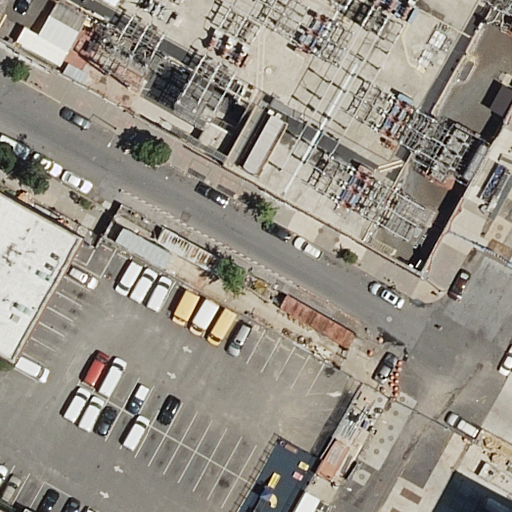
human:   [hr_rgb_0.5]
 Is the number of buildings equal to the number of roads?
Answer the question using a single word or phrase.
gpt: no

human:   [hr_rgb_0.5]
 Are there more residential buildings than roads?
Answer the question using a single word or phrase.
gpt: no

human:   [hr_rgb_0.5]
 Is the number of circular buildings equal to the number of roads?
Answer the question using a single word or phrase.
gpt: no

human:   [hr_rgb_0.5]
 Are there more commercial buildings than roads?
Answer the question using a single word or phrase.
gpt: no

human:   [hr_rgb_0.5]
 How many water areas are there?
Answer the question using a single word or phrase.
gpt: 0

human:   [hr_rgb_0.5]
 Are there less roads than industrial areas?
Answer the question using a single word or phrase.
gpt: no

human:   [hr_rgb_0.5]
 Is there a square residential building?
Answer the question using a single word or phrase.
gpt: no

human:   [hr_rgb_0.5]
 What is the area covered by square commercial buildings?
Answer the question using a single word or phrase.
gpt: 0m2

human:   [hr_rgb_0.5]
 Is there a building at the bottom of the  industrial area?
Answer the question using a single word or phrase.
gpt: yes

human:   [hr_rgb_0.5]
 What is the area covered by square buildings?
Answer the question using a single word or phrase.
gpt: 0m2

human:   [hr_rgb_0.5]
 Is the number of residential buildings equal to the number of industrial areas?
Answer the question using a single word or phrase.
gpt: no

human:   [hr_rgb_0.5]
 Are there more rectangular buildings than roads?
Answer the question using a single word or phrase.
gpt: no

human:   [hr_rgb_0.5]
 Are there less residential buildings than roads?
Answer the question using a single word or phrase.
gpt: yes

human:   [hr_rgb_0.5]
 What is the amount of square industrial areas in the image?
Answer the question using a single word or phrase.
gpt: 0

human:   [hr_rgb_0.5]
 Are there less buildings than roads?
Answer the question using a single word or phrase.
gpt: yes

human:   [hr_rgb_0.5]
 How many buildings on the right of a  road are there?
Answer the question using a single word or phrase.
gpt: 0

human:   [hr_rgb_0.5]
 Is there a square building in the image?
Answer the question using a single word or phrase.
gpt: no

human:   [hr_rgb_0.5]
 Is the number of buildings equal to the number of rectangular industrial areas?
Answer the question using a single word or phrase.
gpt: no

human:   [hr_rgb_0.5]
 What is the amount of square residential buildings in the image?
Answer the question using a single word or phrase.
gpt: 0

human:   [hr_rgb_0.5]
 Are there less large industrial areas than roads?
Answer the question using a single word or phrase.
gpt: yes

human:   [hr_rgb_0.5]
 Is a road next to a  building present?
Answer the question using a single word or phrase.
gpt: yes

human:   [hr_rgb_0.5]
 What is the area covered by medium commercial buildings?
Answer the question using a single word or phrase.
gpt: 0m2

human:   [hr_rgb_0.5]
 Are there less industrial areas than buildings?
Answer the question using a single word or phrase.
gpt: yes

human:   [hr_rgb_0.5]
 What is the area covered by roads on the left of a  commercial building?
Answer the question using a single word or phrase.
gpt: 0m2

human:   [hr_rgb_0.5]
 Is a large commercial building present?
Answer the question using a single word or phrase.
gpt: no

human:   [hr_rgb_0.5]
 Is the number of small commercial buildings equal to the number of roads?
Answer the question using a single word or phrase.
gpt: no

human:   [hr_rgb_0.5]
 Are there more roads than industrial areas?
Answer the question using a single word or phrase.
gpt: yes

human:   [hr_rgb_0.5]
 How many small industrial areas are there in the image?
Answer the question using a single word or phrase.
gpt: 0

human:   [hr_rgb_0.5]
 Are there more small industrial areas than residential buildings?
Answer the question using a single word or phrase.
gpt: no

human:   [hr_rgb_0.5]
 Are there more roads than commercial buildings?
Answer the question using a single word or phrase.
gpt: yes

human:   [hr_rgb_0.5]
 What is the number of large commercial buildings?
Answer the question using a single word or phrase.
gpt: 0

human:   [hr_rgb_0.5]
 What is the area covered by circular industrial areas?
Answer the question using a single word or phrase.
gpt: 0m2

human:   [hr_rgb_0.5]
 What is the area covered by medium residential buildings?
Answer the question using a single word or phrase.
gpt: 0m2

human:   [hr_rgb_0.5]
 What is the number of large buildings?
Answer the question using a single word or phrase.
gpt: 2

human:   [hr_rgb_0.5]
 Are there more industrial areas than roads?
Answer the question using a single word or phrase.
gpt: no

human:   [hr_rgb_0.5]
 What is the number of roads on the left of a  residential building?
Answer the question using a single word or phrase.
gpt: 0